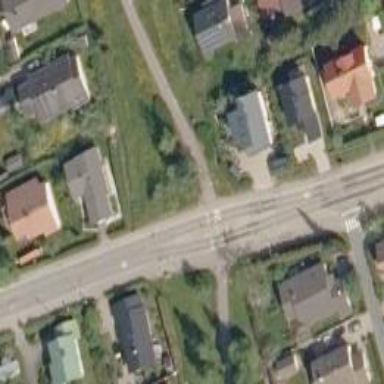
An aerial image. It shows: Asphalt cycleway with crossing.